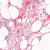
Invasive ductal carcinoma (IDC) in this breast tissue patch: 0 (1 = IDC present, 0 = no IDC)